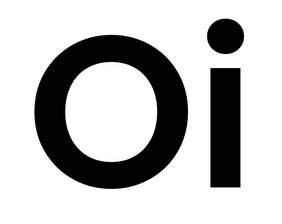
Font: Poppins-SemiBold